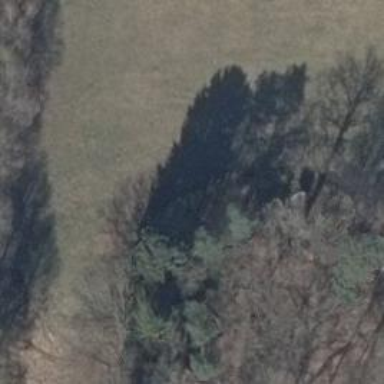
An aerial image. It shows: Hunting stand.